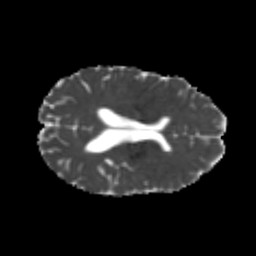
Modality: MD
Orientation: axial
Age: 20
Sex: female
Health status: healthy
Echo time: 0.074 s